Chest X-ray:
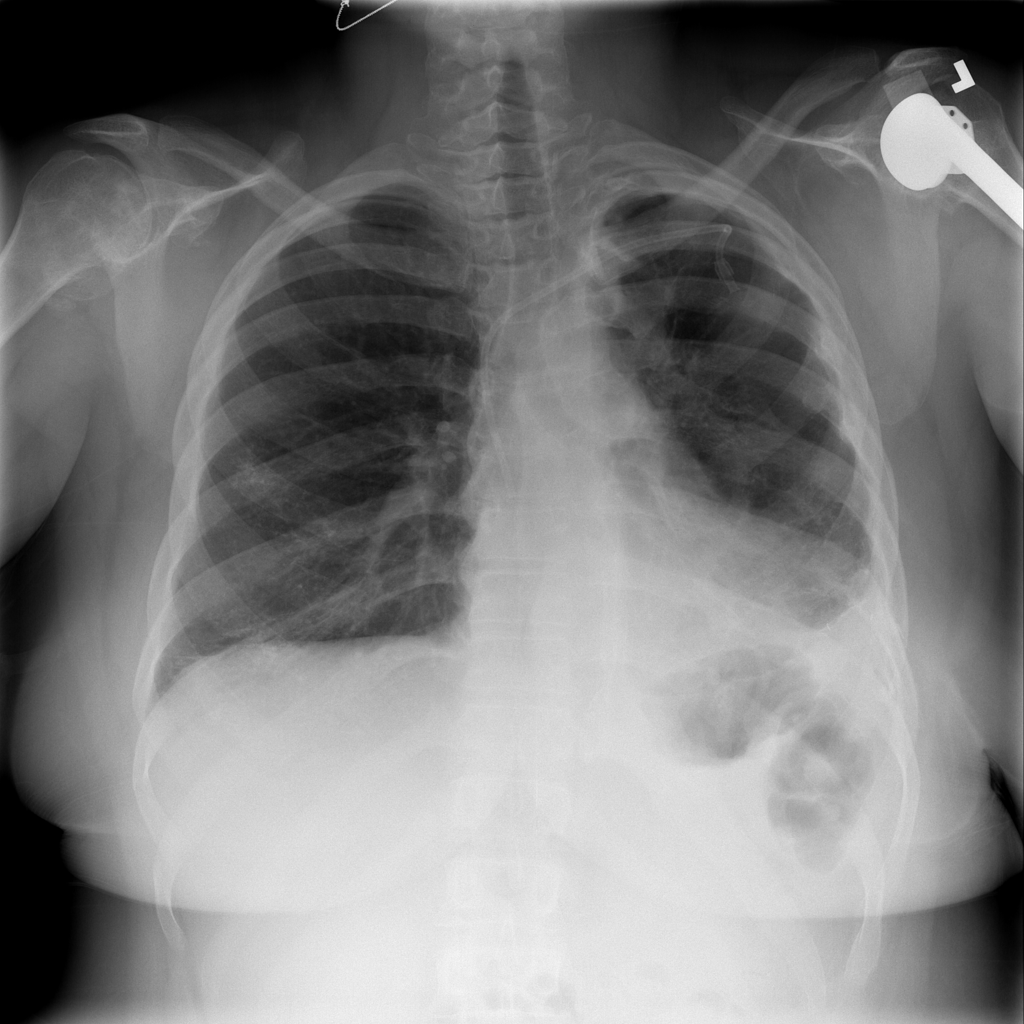
Findings: Pleural Thickening
No abnormal finding: no